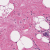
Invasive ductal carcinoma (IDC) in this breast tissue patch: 0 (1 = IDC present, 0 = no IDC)